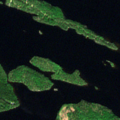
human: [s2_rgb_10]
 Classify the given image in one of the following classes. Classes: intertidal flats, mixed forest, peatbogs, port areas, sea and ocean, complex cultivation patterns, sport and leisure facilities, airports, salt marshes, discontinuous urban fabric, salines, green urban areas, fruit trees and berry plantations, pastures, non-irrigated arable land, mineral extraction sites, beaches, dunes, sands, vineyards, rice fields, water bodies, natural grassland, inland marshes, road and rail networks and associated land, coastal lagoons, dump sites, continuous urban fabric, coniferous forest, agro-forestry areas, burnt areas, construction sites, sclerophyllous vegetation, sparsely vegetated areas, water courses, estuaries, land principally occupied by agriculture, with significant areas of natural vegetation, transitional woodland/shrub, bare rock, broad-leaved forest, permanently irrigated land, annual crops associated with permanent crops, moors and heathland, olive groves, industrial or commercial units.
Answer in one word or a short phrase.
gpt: mixed forest, water bodies